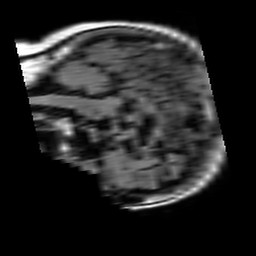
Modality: FLAIR
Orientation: sagittal
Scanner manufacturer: philips
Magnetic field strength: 1.5 T
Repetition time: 6 s
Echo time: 0.12 s